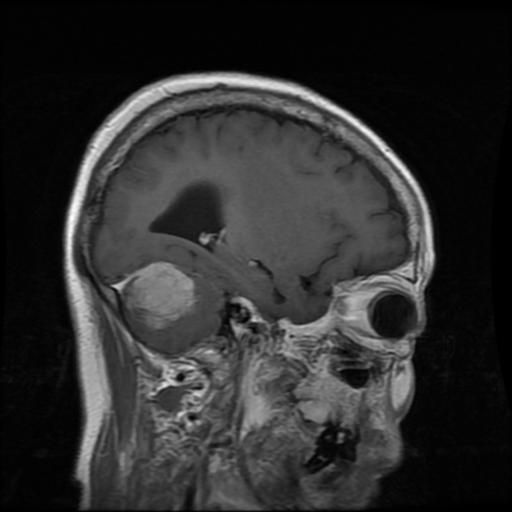
Label: meningioma